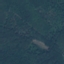
Land use / land cover: Forest